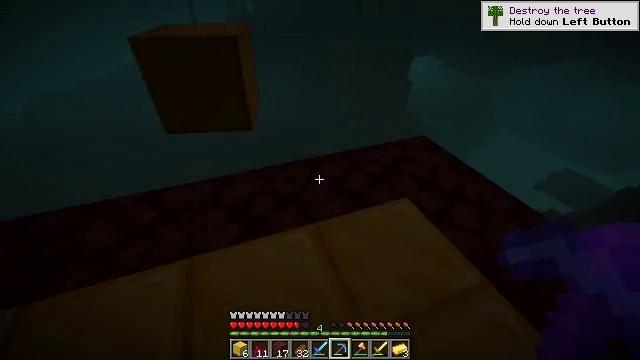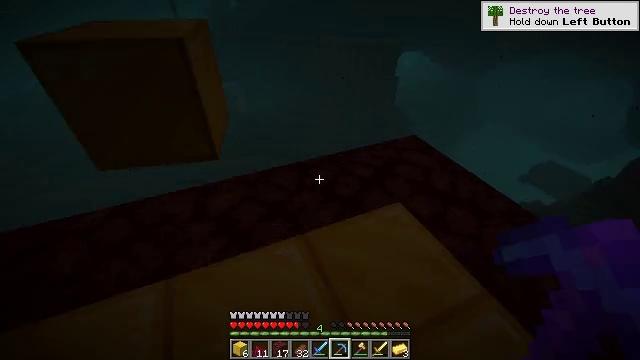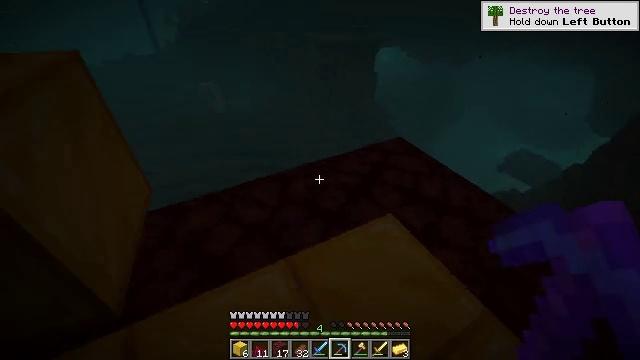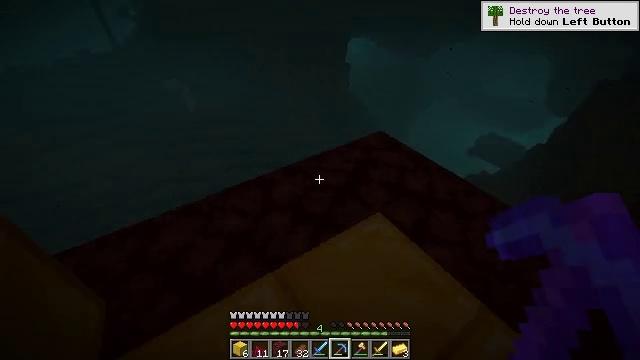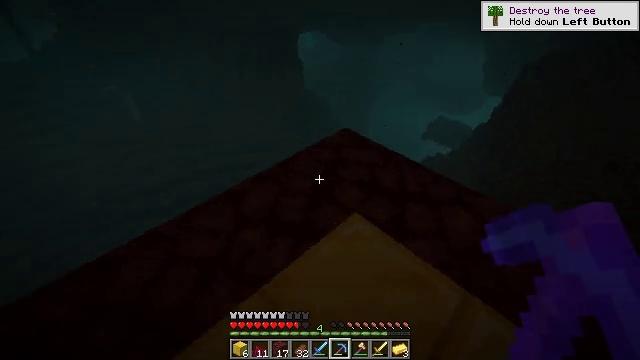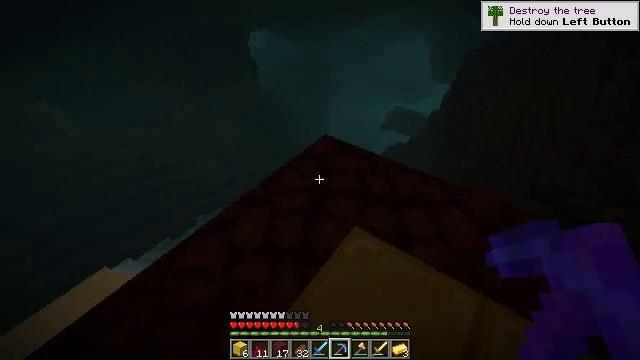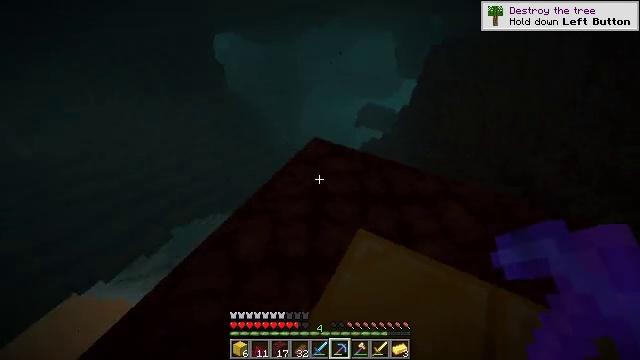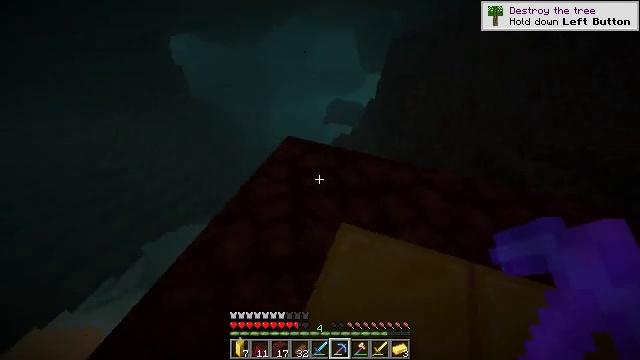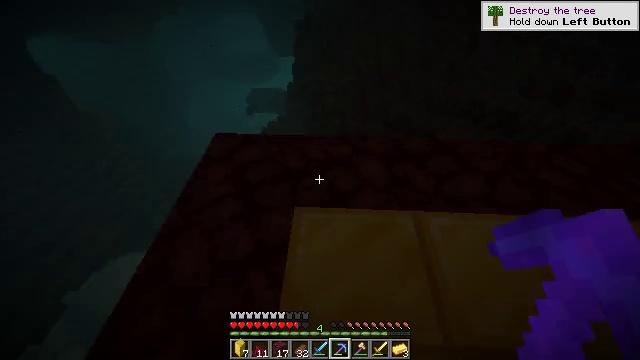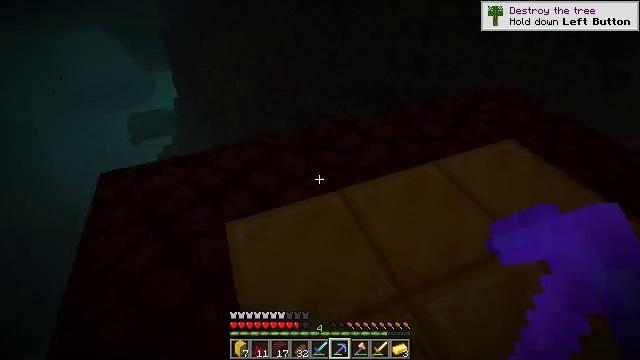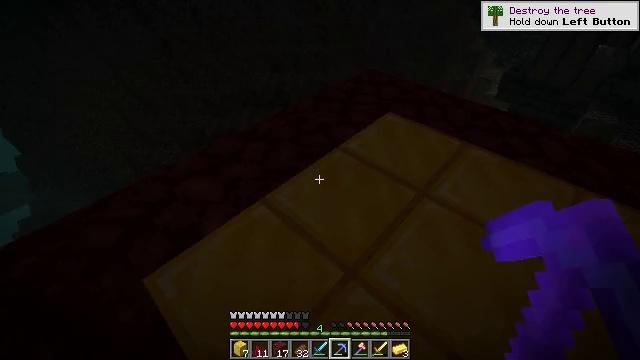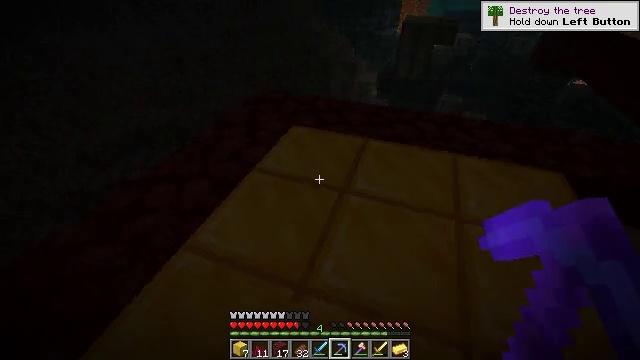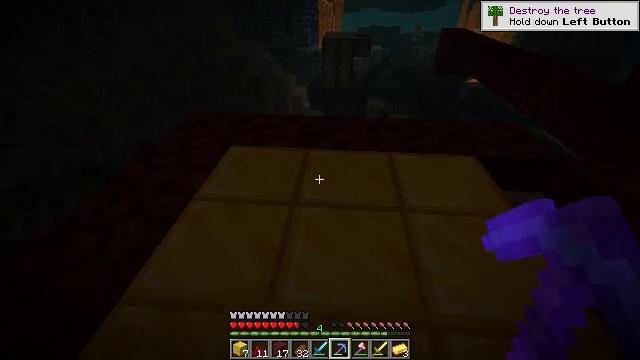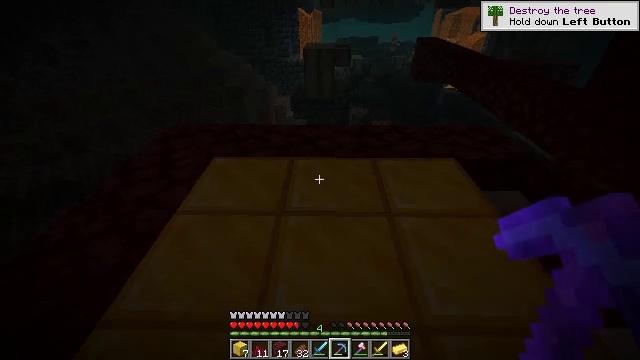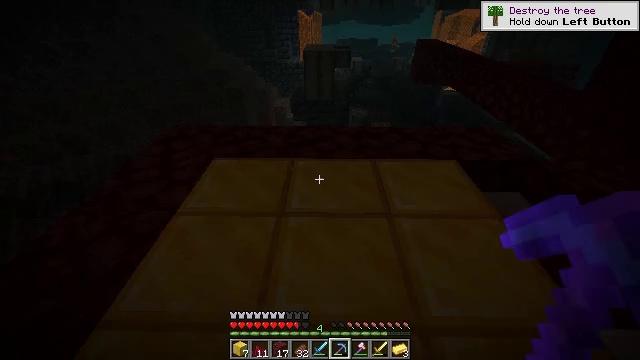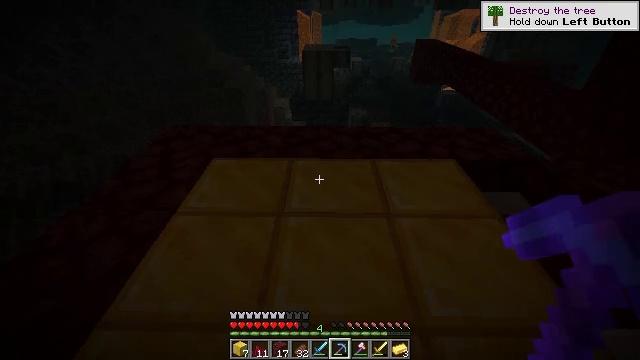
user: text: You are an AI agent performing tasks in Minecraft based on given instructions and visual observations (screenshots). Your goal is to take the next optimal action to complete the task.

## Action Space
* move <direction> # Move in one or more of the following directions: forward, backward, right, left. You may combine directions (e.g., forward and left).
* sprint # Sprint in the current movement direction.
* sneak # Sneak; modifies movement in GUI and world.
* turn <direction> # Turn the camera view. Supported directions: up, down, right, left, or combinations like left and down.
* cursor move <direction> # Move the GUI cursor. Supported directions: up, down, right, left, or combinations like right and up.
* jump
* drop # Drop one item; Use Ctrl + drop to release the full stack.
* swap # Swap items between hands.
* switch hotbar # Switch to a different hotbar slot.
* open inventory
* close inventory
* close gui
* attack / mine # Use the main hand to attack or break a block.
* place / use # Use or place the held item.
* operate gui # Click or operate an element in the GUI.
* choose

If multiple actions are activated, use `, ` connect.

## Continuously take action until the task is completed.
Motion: motion action
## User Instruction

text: Retrieve the valuable gold block.
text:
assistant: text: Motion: move forward, turn right
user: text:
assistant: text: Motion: move forward, turn right
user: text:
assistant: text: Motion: move forward and move left, turn right and down
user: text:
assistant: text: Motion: move forward and move left, turn right
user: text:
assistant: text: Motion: move left, turn right
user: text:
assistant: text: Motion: turn right
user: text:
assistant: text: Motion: turn right
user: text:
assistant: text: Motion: turn right and down
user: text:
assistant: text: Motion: turn right
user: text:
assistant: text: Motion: turn right and up
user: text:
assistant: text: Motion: turn right and up
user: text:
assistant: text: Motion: turn right and up
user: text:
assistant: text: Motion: turn right and up
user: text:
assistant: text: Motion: no_op
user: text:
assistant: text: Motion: no_op
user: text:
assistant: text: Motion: no_op
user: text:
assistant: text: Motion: no_op
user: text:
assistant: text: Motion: no_op
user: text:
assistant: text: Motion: no_op
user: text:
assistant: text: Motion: no_op
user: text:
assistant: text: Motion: turn up
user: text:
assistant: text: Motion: no_op
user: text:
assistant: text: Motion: no_op
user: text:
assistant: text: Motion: no_op
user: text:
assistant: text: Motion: no_op
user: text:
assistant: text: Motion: sneak
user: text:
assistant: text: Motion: sneak
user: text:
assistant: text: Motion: sneak
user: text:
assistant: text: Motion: sneak, turn left
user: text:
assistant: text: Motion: sneak, turn left